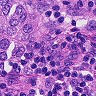
Metastatic tissue present: yes